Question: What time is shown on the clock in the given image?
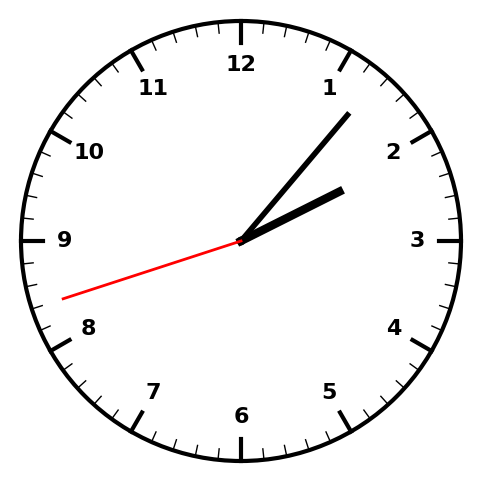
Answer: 02:06:42